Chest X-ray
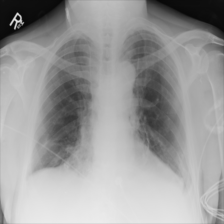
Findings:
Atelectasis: negative
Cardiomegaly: negative
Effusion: negative
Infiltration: negative
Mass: negative
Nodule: negative
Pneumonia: negative
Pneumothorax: negative
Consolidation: negative
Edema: negative
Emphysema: negative
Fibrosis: negative
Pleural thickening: negative
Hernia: negative